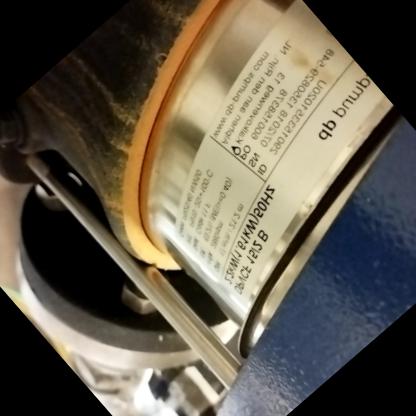
Klasa: tabliczka-znamionowa